Question: I would like to manage the space between my widgets, verticaly and horizontaly.
Here is a picture that illustrate what I want:

When I click on the red point, I want to reduce/extend the spaces where the red lines are (vertically).
When I click on the blue point, I want to reduce/extend the spaces where the blue lines are (horizontally).
My architecture is like that:
A main Widget with a layout, which contains the left/right arrow buttons and a QWidget for all the white views.
This QWidget contains a QGridLayout. In this QGridLayout I have the "left", "back"... widgets (in white on the screenshot).
- - - - -
I tried to set the VIEW->setContentsMargins(); but the white rectangle stay the same, only the spacing inside this rectangle change (between the border and the "left" label for example (1 and 2 on the screen)).
I also tried to set the GRIDLAYOUT->setContentsMargins(); but this time only the the spacing of number 3 and 4 on the screen are changing.
Obviously there is the same behaviour for the horizontal resizing. (the blue marks on the screenshot.
The spacing doesn't allow to manage vertical and horizontal spacing separately...
I hope that you understand what I try to explain :o
How can I manage this ?
Thank you in advance,
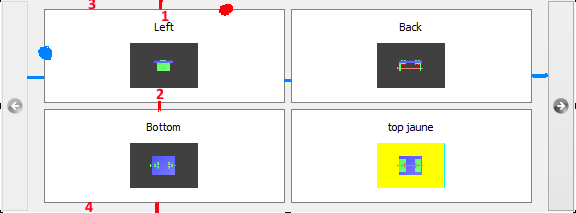
Answer: For managing the space inbetween the white rects you can easily use
'''
QGridLayout()::setHorizontalSpacing(int spacing);
QGridLayout()::setVerticalSpacing(int spacing);
'''
This will set up the space between the white rects but not the space between white rect and border of upper widget. For these you will have to use (inherited from QLayout):
'''
QGridLayout()::setContentsMargins ( int left, int top, int right, int bottom )
'''